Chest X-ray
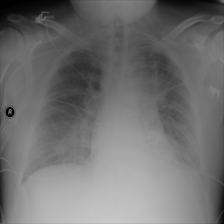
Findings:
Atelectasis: negative
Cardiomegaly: negative
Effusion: negative
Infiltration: negative
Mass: negative
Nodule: negative
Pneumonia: negative
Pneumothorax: negative
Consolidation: positive
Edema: negative
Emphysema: negative
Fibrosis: negative
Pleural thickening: negative
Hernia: negative